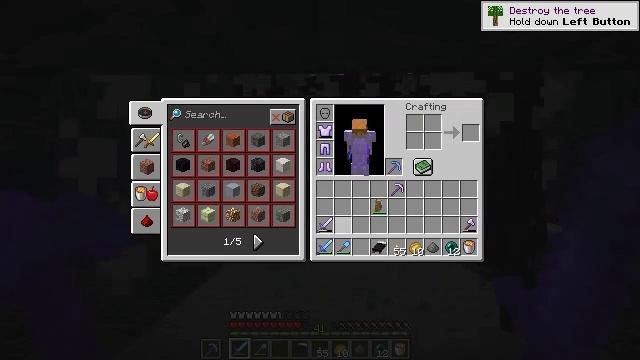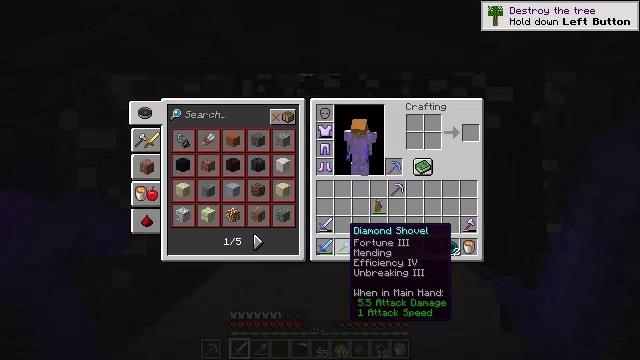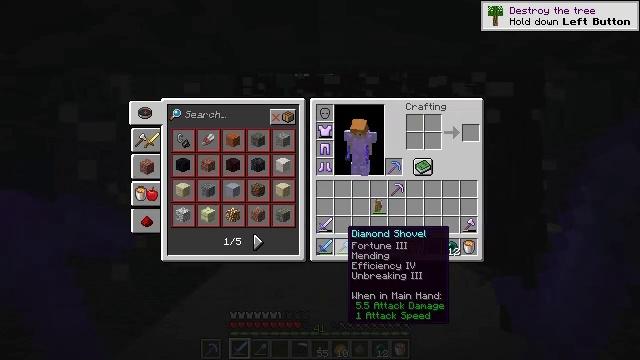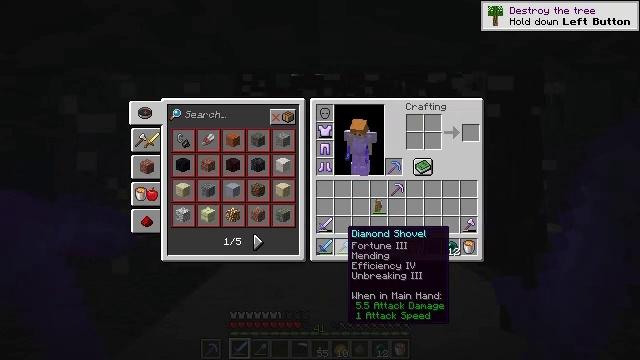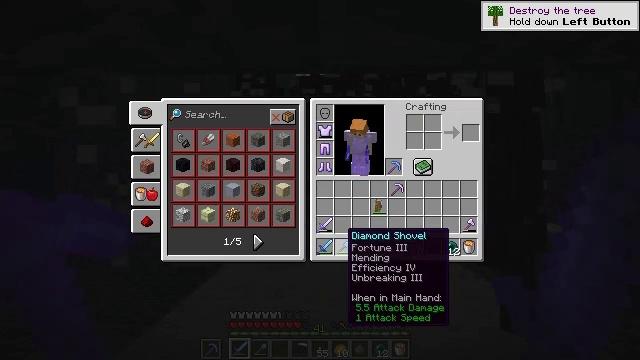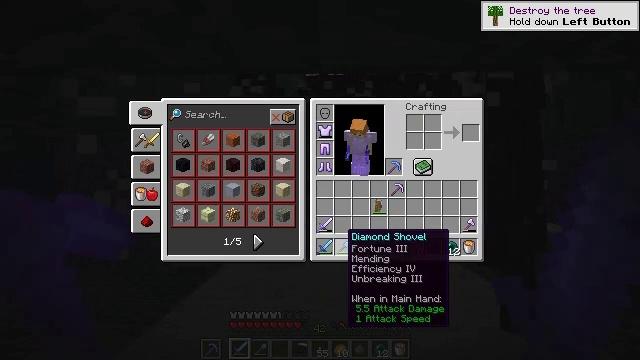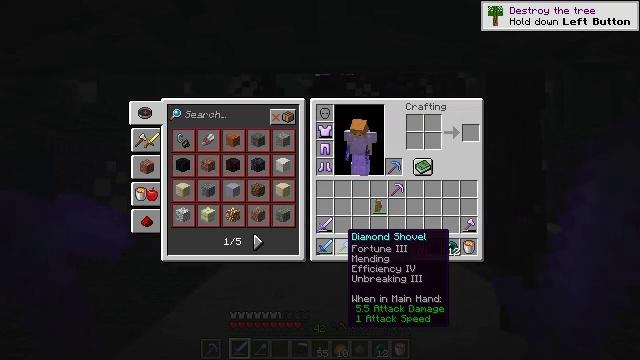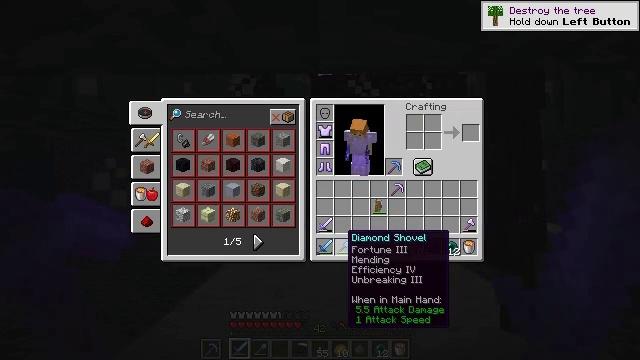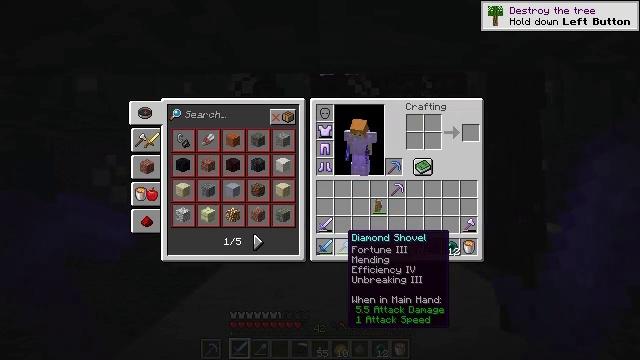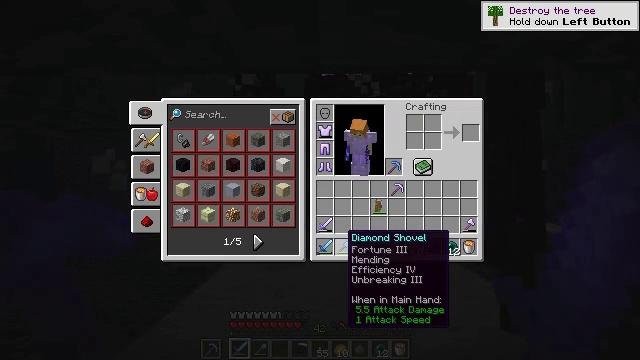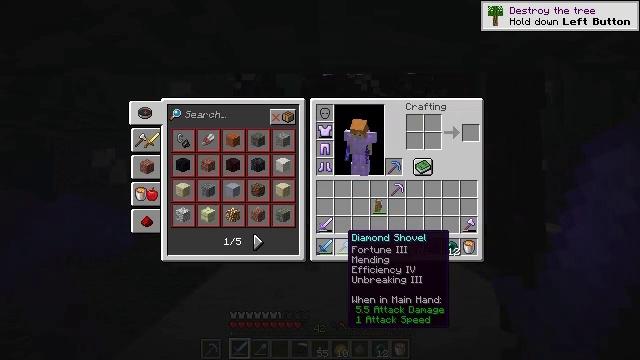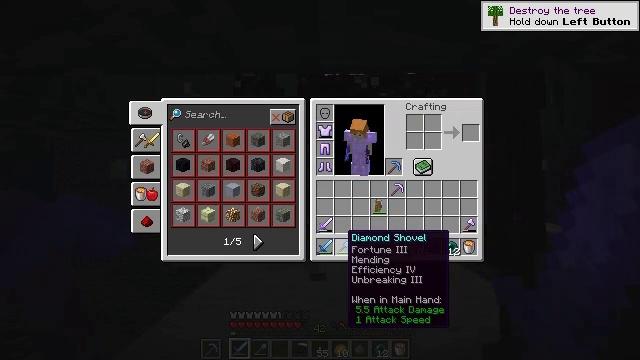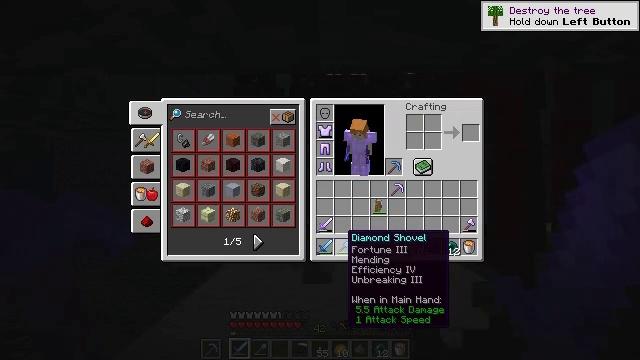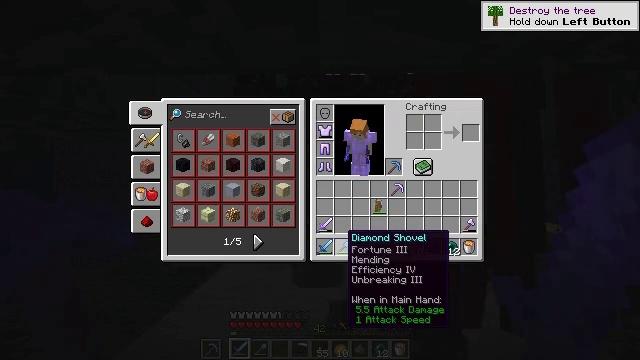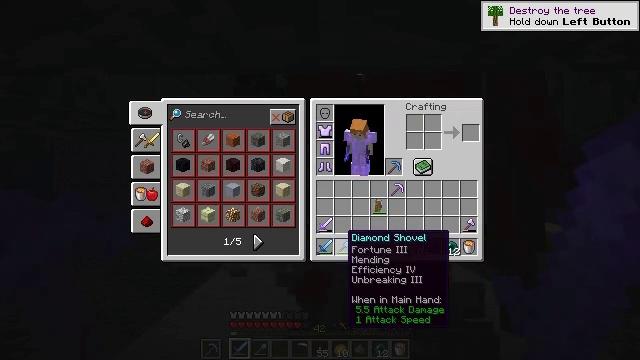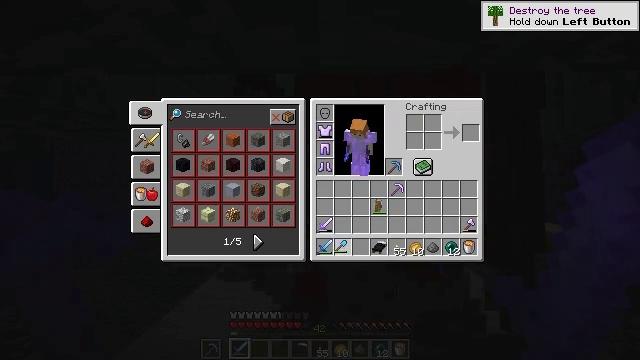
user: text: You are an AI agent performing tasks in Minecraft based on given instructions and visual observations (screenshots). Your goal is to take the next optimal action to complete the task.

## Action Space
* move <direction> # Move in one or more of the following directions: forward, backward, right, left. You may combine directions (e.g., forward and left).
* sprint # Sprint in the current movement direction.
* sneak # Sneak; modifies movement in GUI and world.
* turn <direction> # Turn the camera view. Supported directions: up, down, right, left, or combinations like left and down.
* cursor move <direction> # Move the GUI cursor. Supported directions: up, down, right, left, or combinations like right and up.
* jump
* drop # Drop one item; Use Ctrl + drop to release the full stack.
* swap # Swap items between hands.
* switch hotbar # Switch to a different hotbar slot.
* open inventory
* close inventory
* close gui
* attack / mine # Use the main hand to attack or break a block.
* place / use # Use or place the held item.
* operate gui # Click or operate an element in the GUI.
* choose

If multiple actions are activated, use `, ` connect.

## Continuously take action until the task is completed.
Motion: motion action
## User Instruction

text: Kill mobs.
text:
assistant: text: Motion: no_op
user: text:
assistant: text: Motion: no_op
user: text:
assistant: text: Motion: no_op
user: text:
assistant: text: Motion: no_op
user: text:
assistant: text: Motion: no_op
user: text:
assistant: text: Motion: no_op
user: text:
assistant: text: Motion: no_op
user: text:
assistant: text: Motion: no_op
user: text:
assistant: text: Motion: no_op
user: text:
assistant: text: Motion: no_op
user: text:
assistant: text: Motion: no_op
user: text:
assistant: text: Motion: no_op
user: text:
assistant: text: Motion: no_op
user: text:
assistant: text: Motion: no_op
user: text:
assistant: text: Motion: operate gui
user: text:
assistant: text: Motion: operate gui
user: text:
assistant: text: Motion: operate gui
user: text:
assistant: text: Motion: no_op
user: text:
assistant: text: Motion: cursor move right and up
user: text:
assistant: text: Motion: cursor move right and up
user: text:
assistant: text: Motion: cursor move right and up
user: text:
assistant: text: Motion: no_op
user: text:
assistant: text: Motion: no_op
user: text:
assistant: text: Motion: no_op
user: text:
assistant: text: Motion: no_op
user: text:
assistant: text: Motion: no_op
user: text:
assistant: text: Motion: no_op
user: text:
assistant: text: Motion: no_op
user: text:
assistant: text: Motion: no_op
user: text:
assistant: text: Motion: no_op